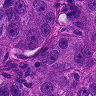
Metastatic tissue present: yes